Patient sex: F
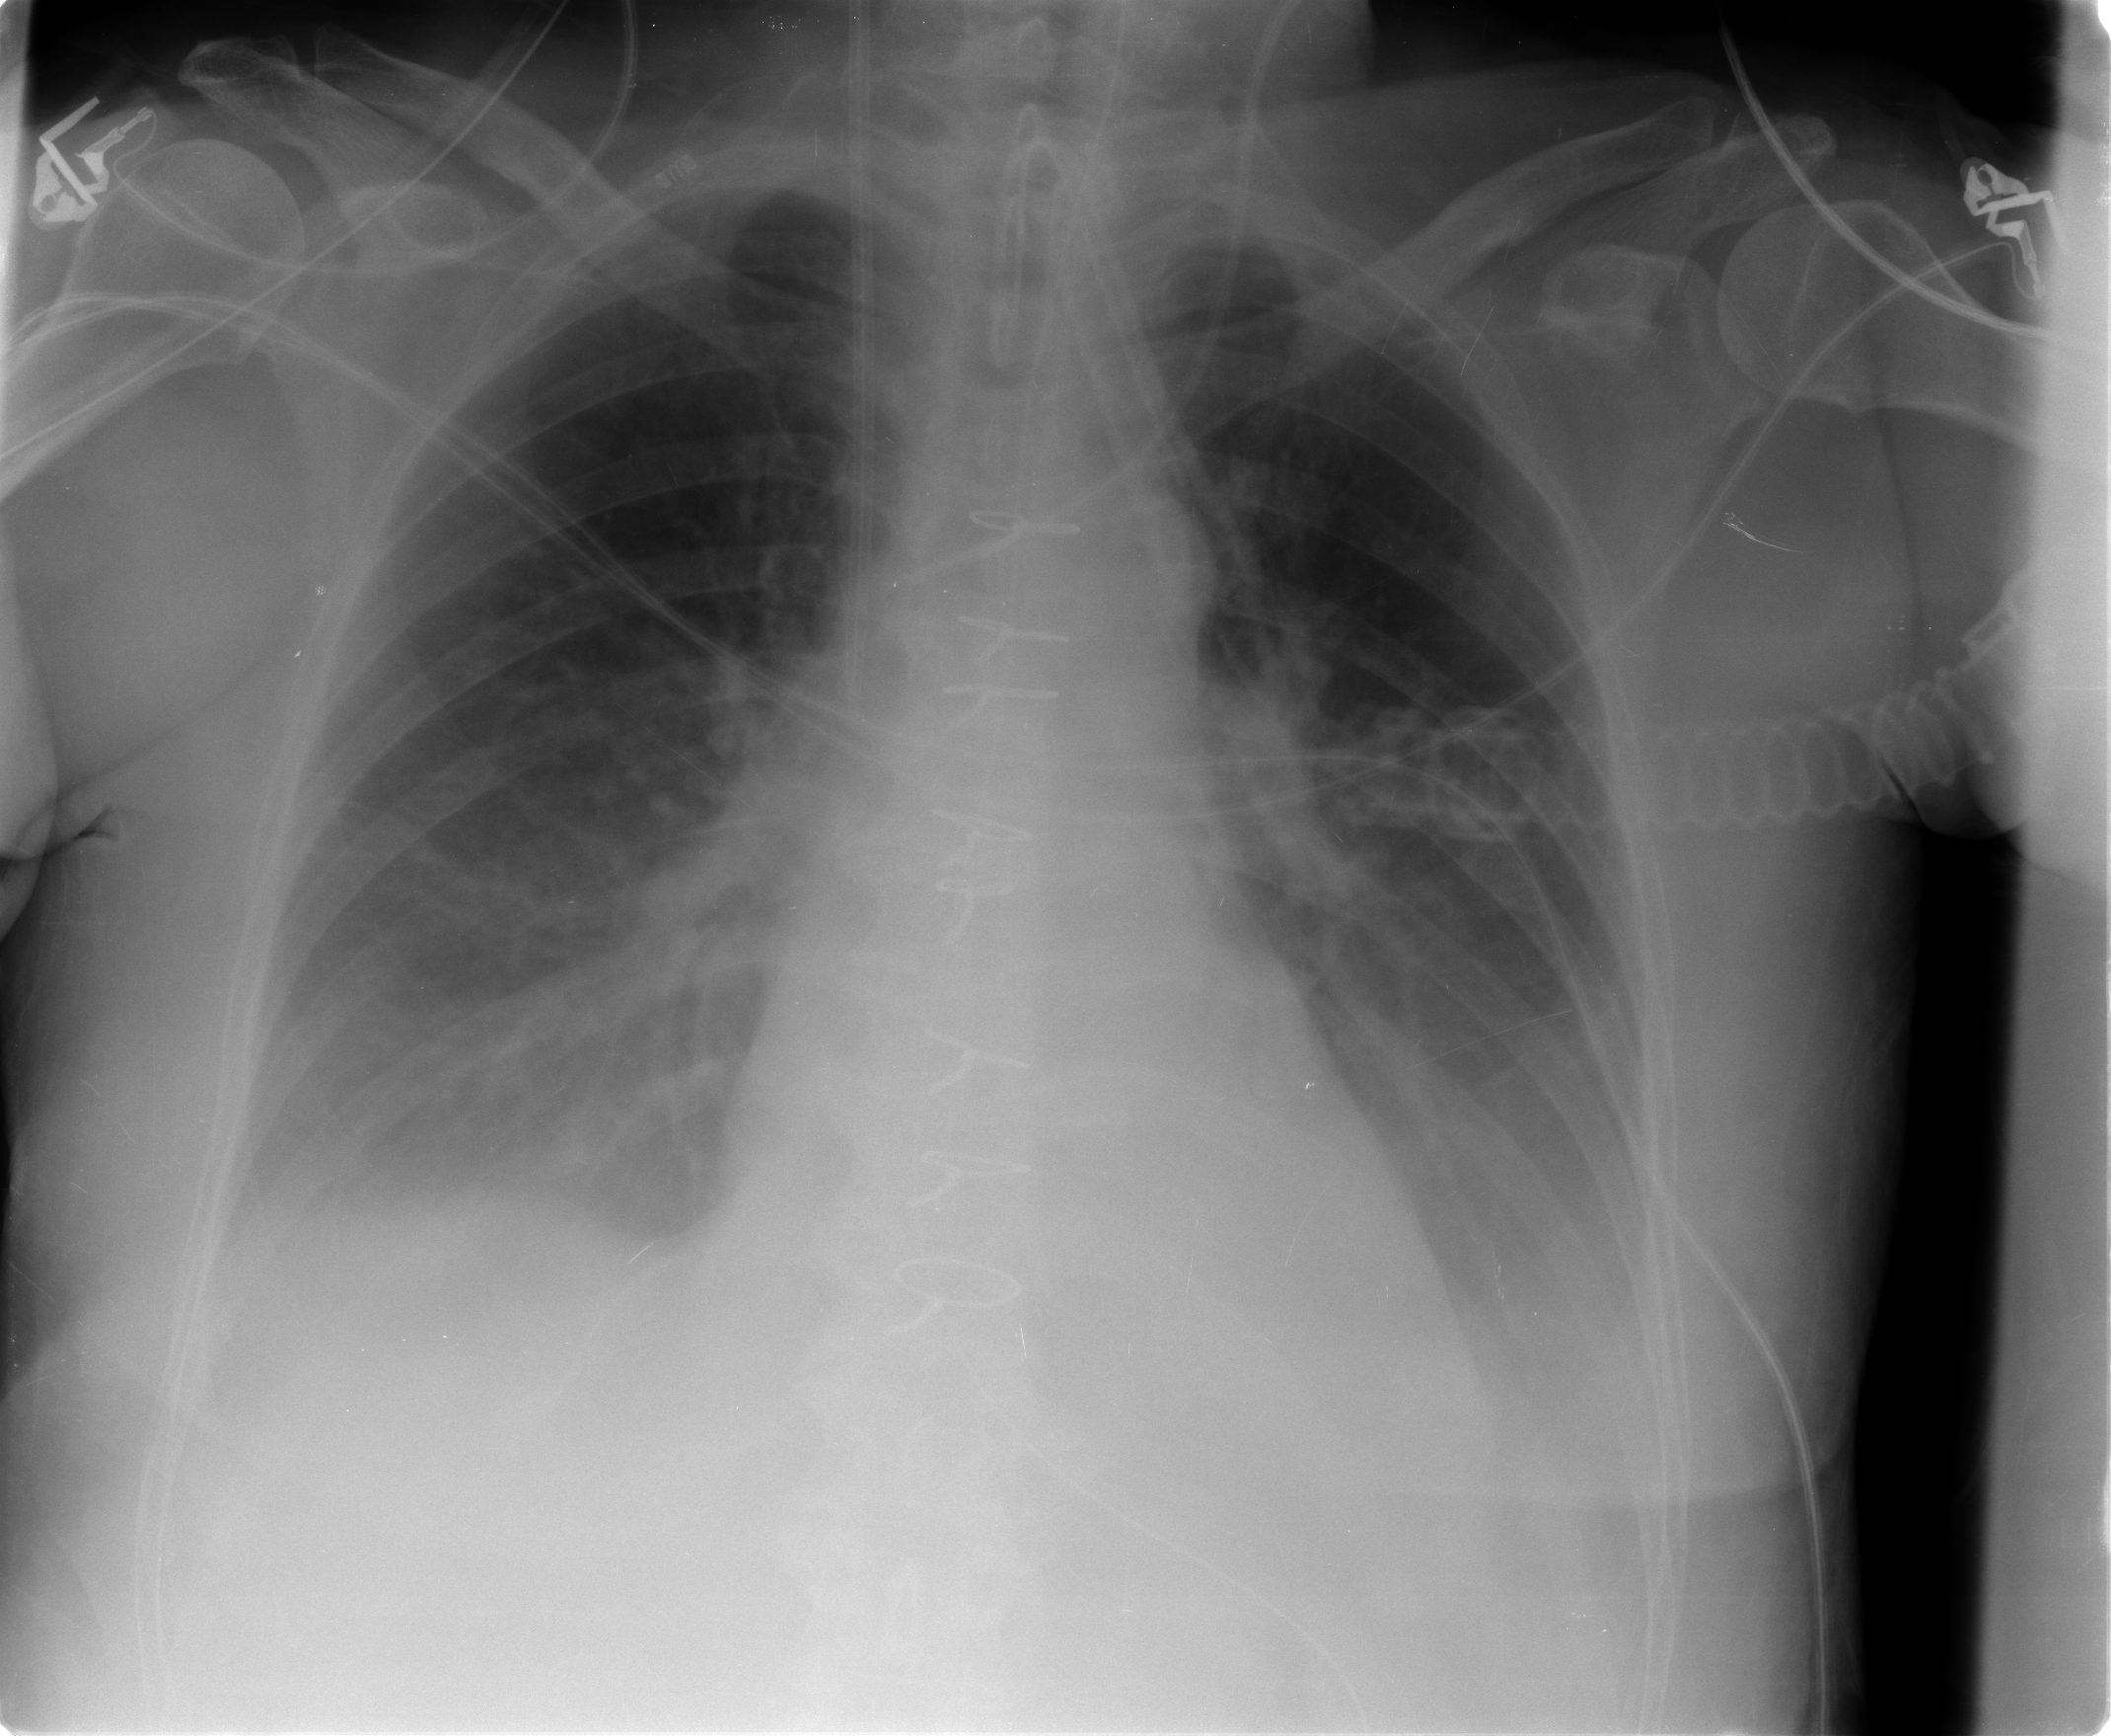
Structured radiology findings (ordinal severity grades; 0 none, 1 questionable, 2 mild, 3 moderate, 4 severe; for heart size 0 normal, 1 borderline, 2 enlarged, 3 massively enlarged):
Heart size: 0
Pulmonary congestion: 1
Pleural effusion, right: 2
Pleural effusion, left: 2
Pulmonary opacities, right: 0
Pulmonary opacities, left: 0
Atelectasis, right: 2
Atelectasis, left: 2